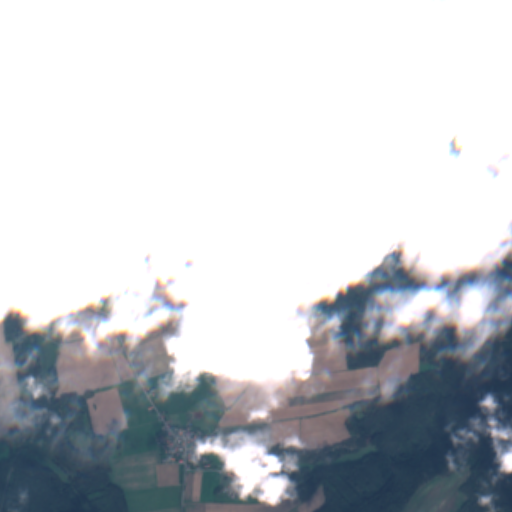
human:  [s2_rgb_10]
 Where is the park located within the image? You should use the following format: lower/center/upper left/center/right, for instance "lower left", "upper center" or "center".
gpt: The park is located in the center left of the image.
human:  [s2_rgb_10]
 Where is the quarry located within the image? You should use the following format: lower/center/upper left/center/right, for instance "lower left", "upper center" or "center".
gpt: There is no quarry in the image.